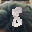
Label: 8